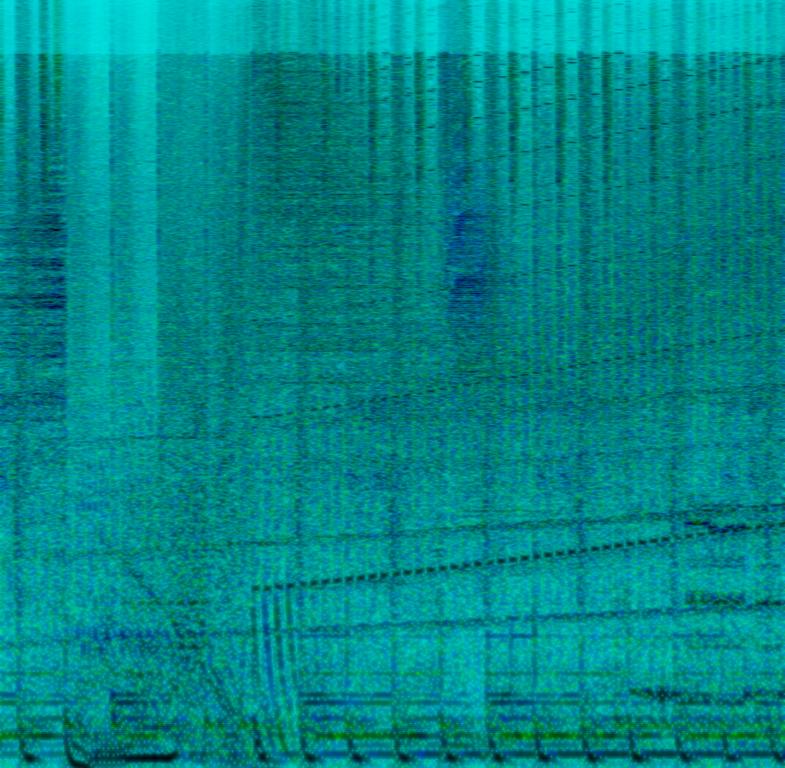
This is a house song, meant for dancing. The synths are played rapidly for the build-up and then the song drops into a section where it's mostly the low, rumbling, futuristic pad and the house drum beat. This song would be heard at house dance parties.